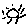
Label: sun